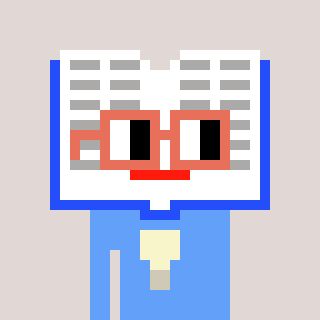
a pixel art character with square orange glasses, a dictionary-shaped head and a blue-colored body on a warm background